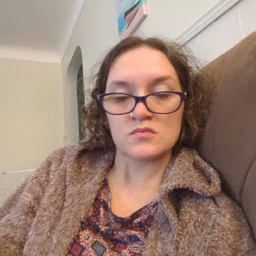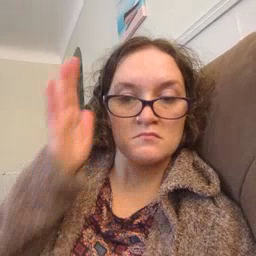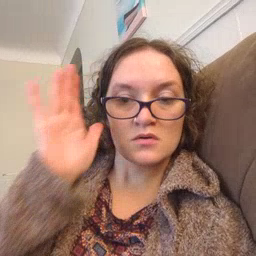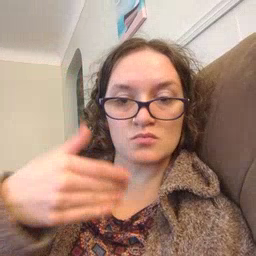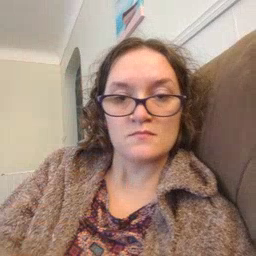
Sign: bedroom